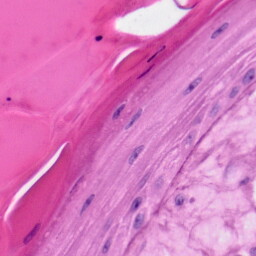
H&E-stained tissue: Skin